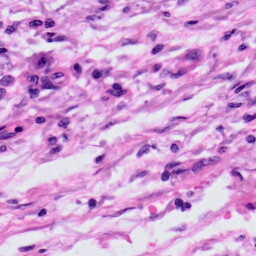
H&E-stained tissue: Skin